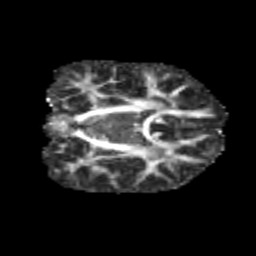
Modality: FA
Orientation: coronal
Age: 10
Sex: male
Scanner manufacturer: siemens
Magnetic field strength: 3 T
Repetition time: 3.8 s
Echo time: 0.07 s